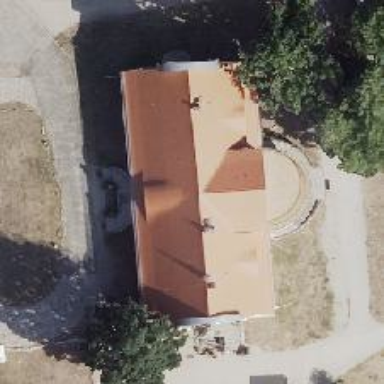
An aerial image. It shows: Building with ridged roof.